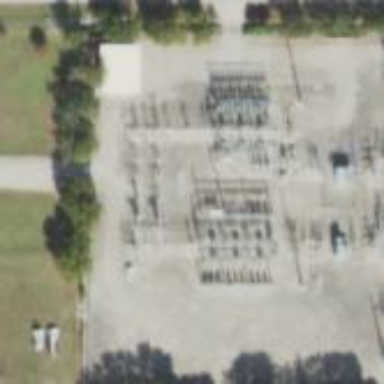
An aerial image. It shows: Outdoor switchgear.